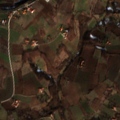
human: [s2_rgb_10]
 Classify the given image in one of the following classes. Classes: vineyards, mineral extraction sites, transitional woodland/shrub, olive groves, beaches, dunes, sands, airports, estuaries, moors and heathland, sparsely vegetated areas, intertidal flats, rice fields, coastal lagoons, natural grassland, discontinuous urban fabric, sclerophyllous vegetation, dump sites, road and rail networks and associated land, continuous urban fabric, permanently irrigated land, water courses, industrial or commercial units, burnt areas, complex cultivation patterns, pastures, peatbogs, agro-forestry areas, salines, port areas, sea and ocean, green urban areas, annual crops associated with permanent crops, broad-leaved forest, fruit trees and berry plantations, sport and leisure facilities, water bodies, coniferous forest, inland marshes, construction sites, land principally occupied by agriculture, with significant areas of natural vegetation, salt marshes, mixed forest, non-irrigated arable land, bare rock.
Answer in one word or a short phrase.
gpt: complex cultivation patterns, land principally occupied by agriculture, with significant areas of natural vegetation